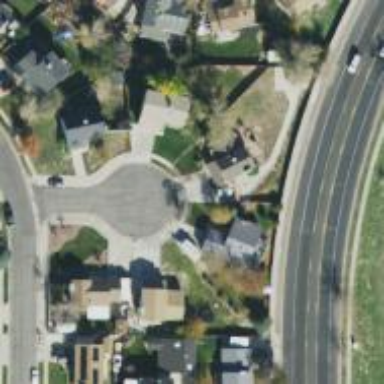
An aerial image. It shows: Circle designated as turning point on the road.